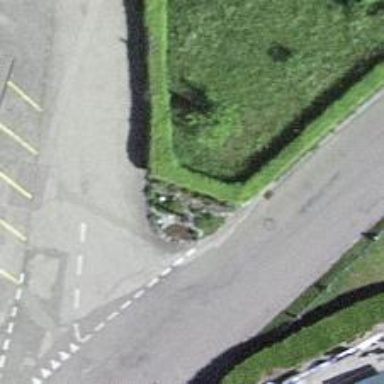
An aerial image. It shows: Historic wayside cross.